Question:
I am using a bootstrap template which I downloaded from a website.Now my project manager said that I should design according to following image.Now how can I reduce body width and how can I align images according to following image.What CSS file should I change.
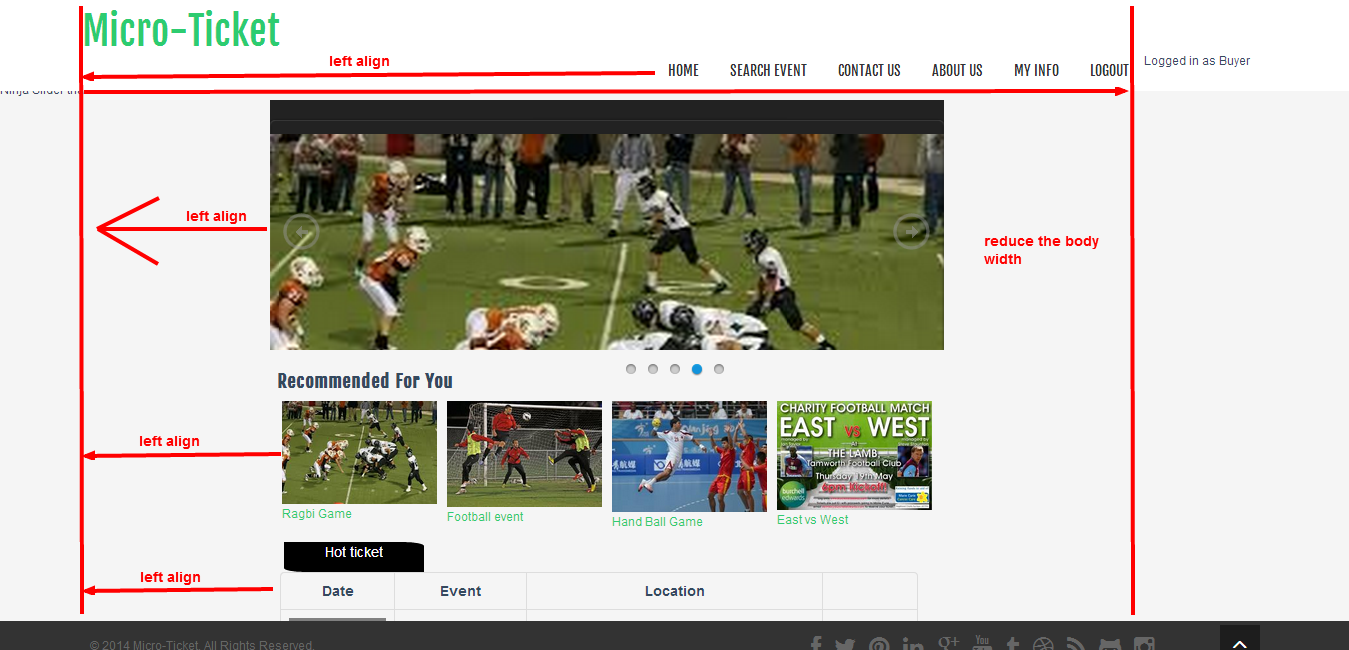
Answer: You don't have to change the bootstrap css
you just have to use their grid system to left align
<URL>